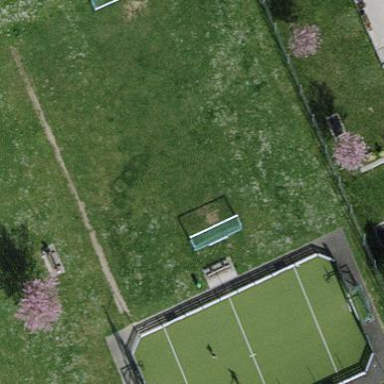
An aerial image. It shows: Soccer pitch for leisureland activities.